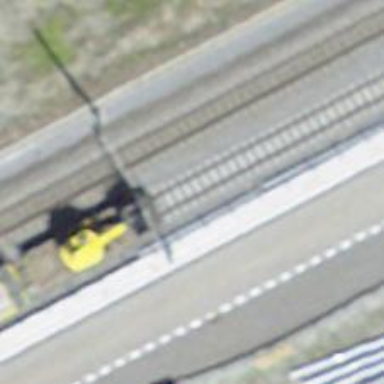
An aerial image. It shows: Contact line indicates electrification.